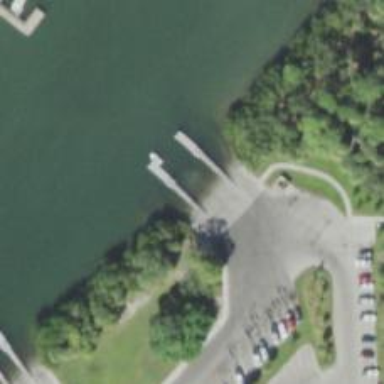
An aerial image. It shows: Slipway on leisure land.